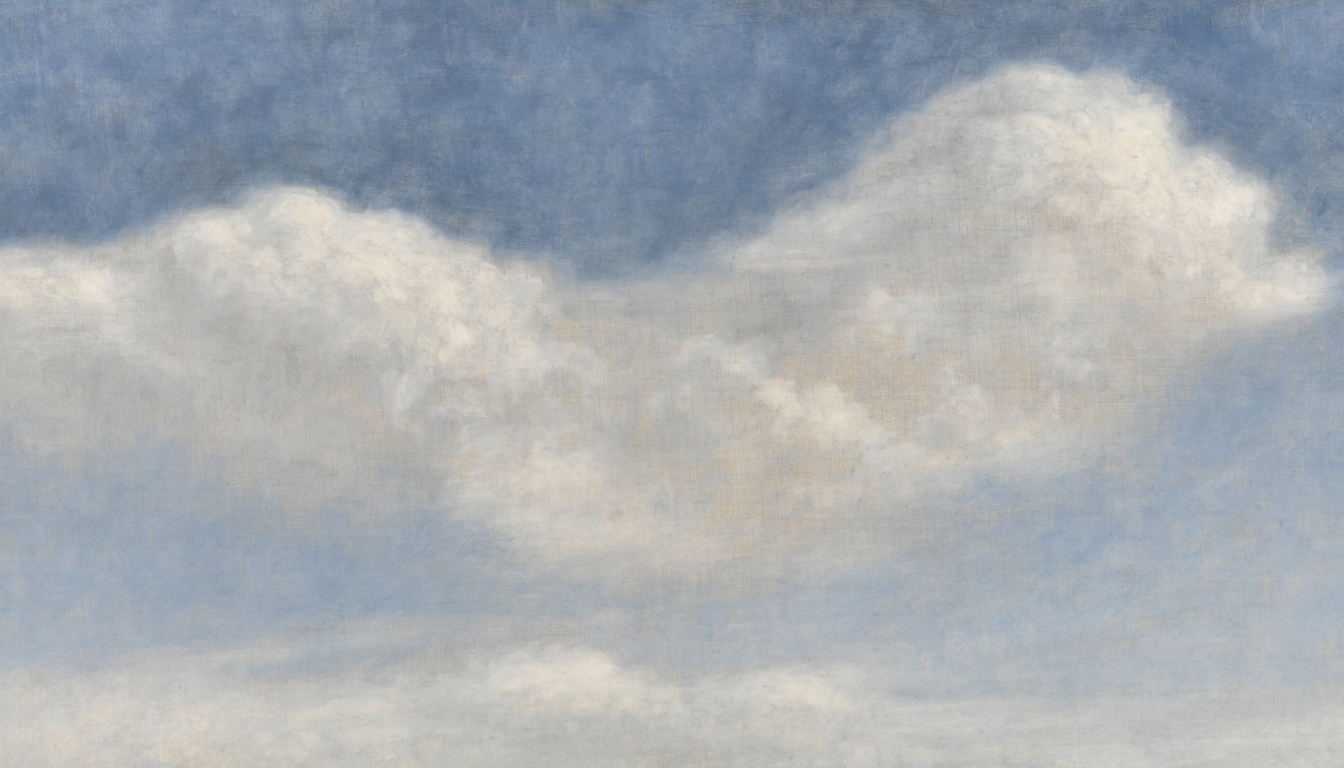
landscape painting, wide, overcast daylight, large white cumulus cloud formation spanning blue sky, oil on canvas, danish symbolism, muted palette